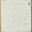
Piece: xx